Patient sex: M
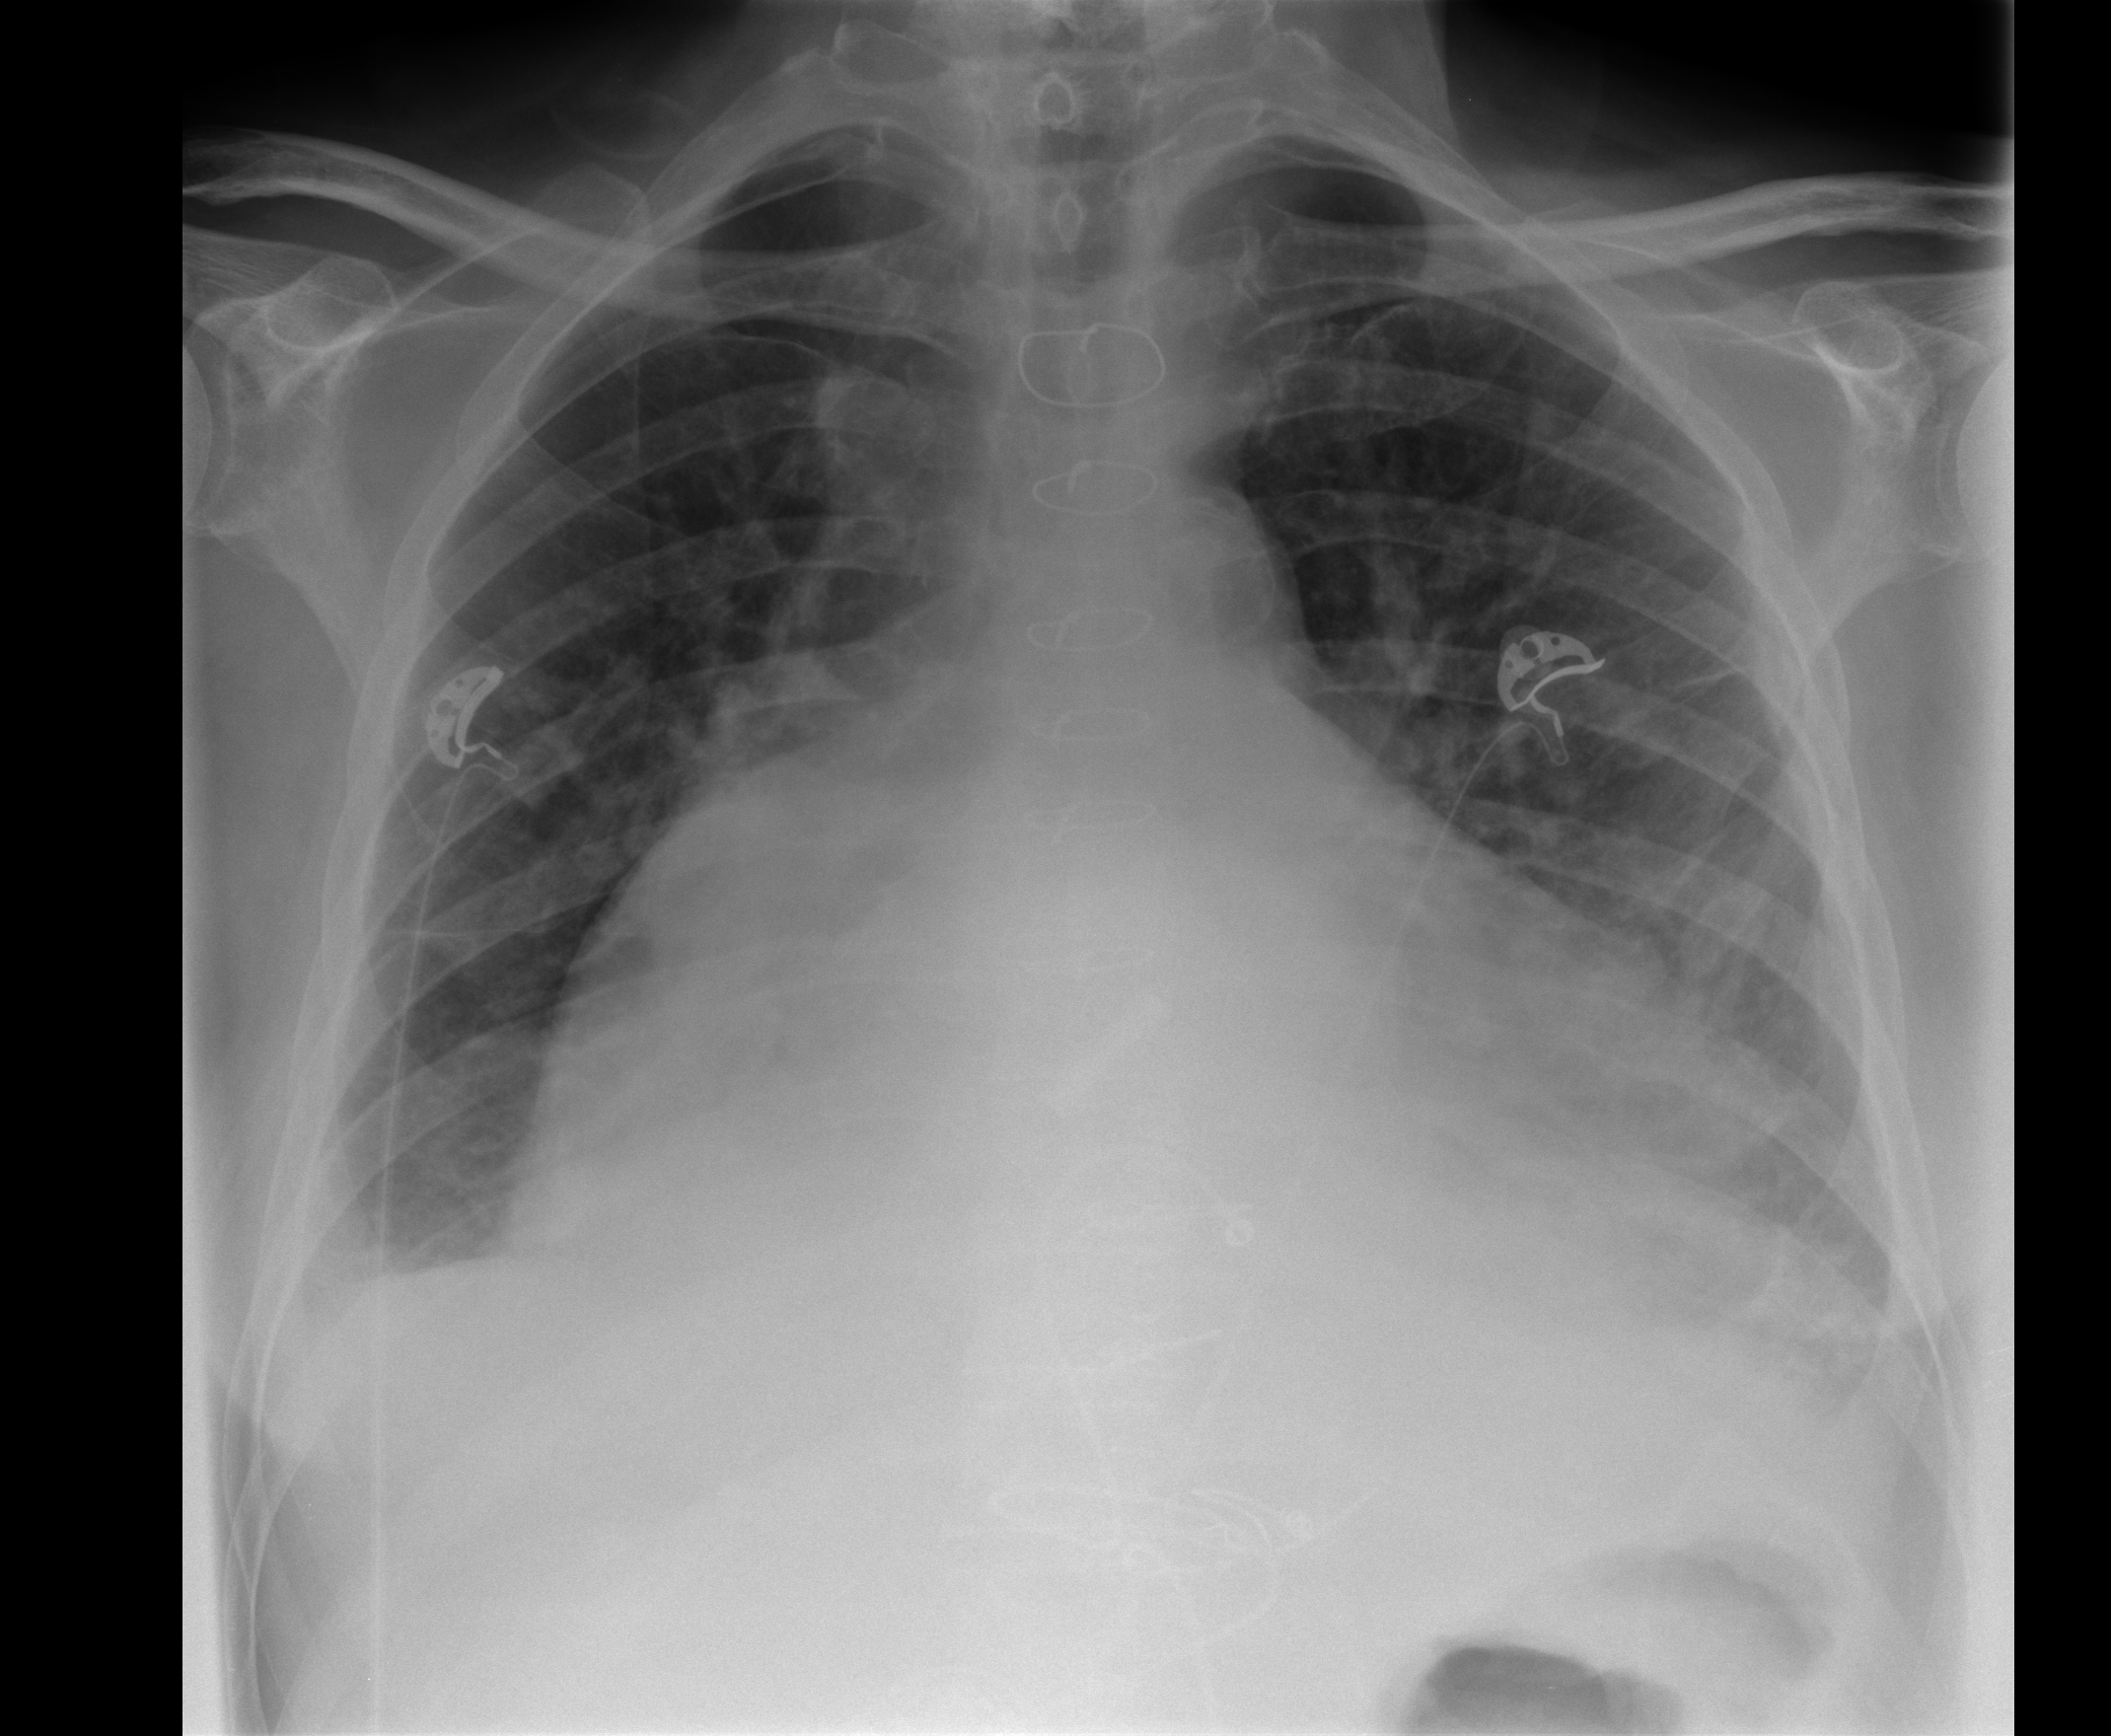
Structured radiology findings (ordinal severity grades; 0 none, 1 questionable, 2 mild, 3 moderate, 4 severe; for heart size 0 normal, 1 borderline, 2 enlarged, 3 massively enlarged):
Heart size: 3
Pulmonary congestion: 2
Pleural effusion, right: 1
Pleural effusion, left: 2
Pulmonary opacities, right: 2
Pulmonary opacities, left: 2
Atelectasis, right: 2
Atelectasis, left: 1